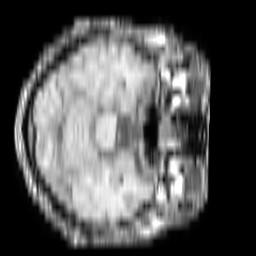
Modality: T1w
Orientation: axial
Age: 58
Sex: male
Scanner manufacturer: philips
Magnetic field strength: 1.5 T
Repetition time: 0.2556 s
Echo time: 0.001878 s